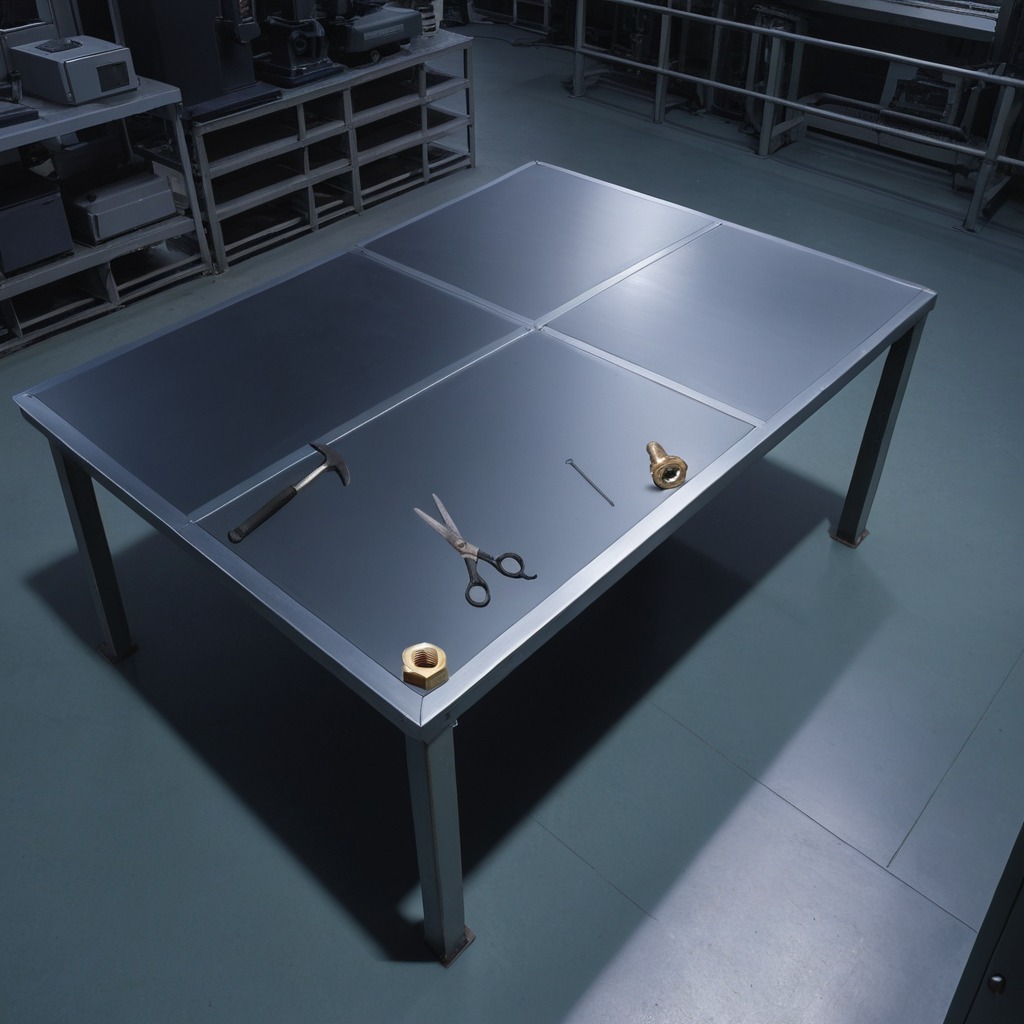
A metal machine screw, an iron nail, a hammer, a metal nut, and a pair of scissors are lying on the clean empty table in the basement in the evening.